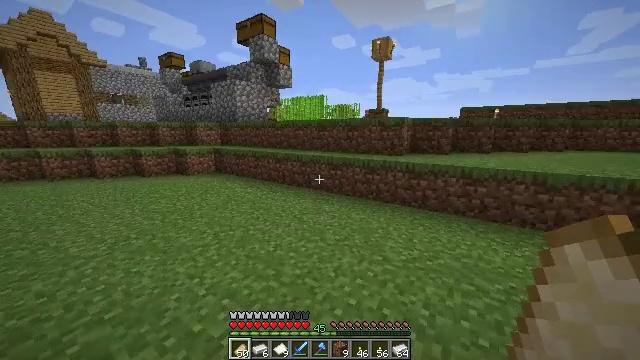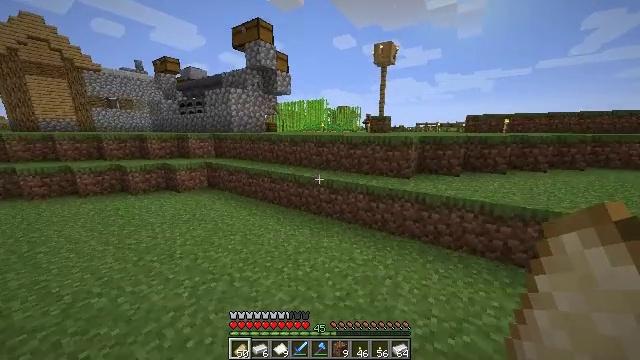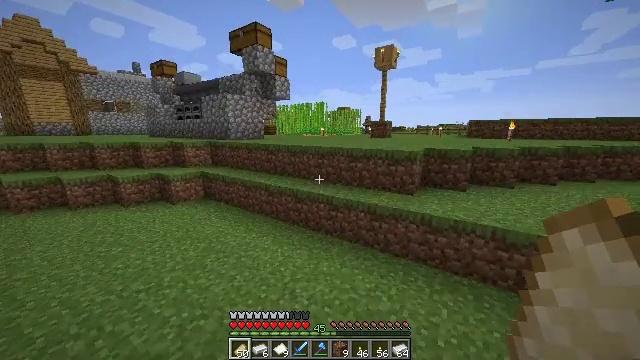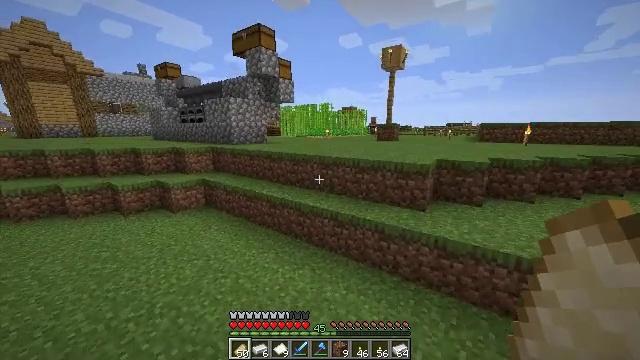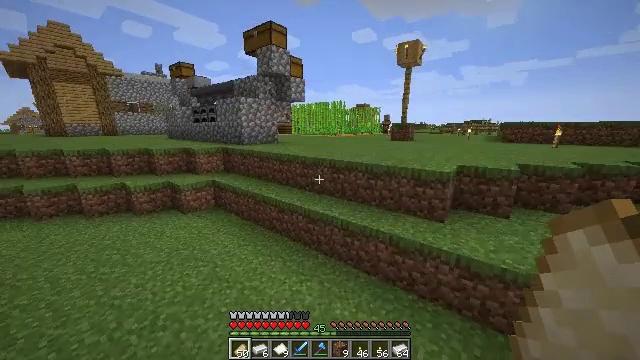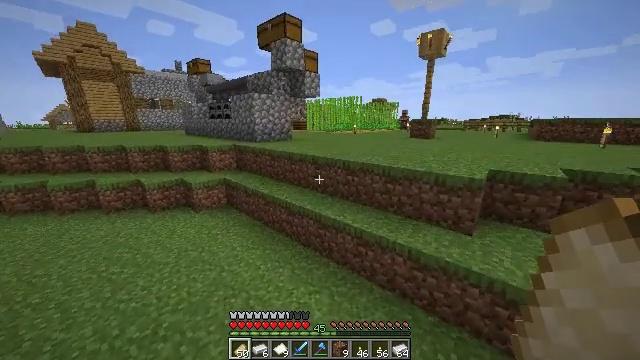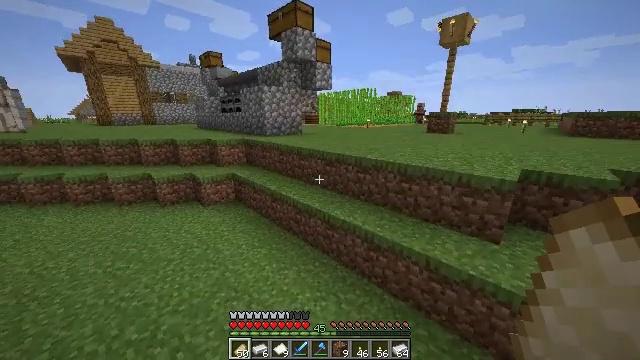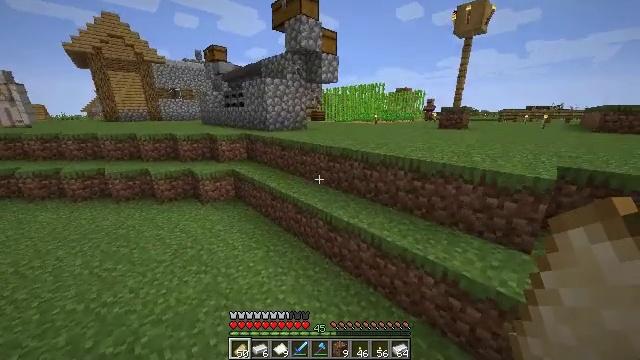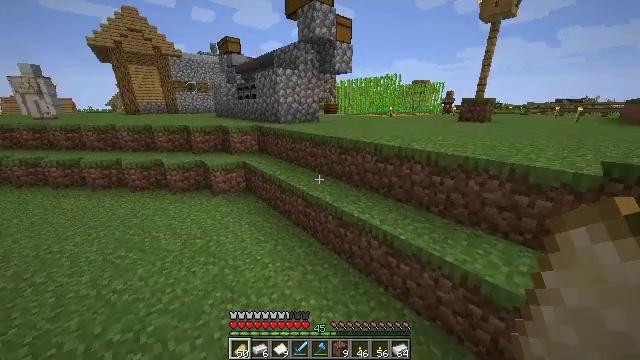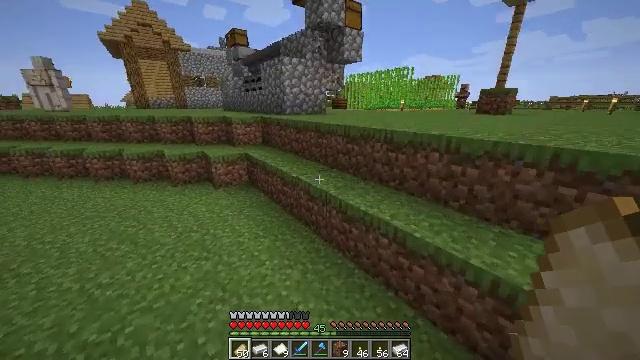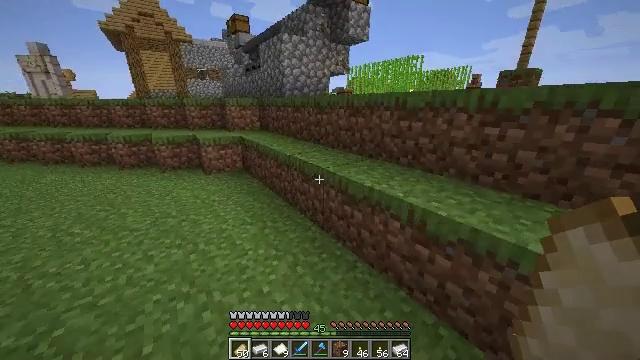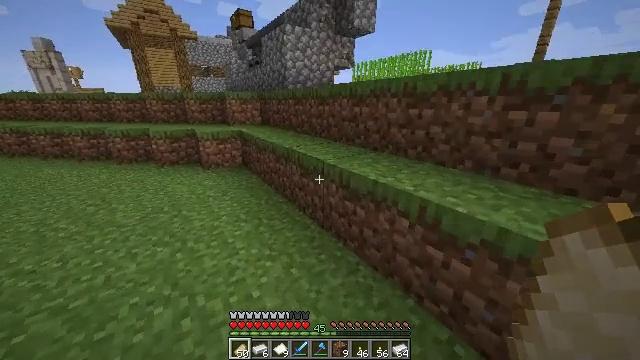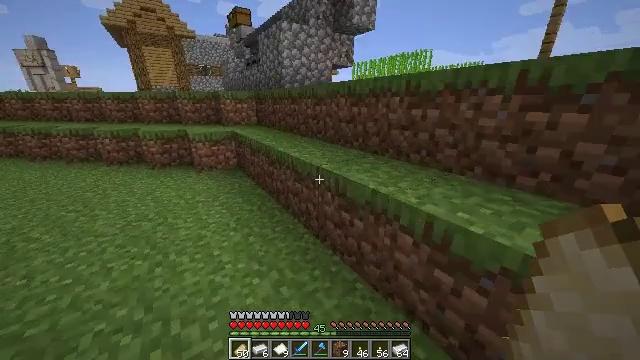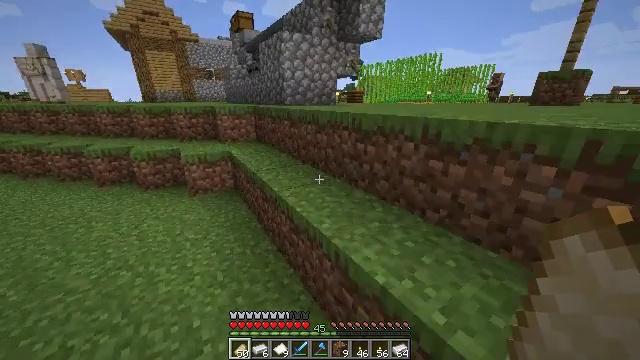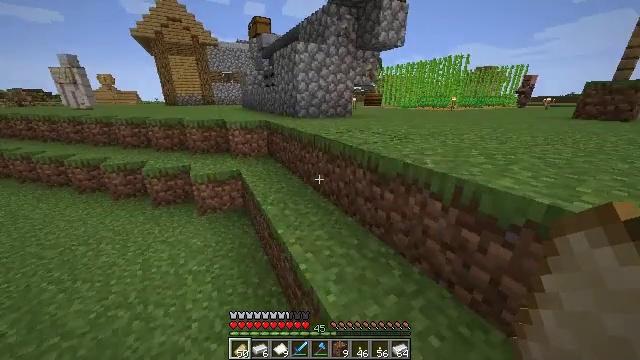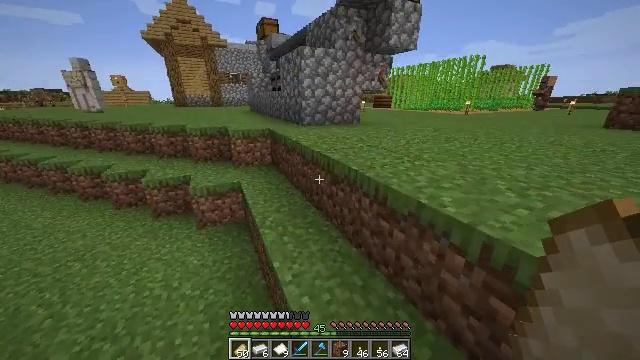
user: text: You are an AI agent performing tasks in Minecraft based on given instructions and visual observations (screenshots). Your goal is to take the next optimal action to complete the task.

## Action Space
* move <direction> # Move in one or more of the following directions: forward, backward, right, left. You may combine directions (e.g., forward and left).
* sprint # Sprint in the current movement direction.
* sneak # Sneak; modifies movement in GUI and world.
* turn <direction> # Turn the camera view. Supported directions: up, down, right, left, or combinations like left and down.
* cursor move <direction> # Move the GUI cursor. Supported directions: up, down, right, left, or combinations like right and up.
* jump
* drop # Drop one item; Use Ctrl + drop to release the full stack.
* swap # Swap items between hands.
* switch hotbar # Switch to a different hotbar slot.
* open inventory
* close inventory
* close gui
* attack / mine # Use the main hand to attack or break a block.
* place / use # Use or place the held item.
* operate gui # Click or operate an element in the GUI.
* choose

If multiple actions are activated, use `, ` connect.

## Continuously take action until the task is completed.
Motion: motion action
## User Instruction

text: craft item air
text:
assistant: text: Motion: move forward, sprint, jump
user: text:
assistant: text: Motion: move forward, sprint, jump
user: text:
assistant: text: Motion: move forward, sprint, turn left, jump
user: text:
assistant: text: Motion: move forward, turn left, jump
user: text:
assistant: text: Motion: move forward, turn left and down, jump
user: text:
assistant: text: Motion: move forward, turn left and down, jump
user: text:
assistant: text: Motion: move forward, turn left, jump
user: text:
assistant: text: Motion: move forward, turn left and down, jump
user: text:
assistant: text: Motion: move forward, turn left, jump
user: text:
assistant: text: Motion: move forward, sprint, turn left, jump
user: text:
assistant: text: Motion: move forward, sprint, turn left, jump
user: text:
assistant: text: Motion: move forward, sprint, jump
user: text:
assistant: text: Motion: move forward, sprint, turn left, jump
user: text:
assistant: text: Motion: move forward, turn left, jump
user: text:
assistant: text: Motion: move forward, turn left, jump
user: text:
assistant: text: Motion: move forward, turn left, jump
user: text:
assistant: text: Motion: move forward, jump
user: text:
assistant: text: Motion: move forward, jump
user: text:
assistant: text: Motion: move forward, jump
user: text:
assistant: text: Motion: move forward, sprint, jump
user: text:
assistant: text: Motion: move forward, sprint, jump
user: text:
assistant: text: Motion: move forward, sprint, jump
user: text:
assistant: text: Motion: move forward, sprint, turn left, jump
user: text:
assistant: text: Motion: move forward, sprint, turn left, jump
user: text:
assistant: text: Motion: move forward, turn left, jump
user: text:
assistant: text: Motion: move forward, turn left, jump
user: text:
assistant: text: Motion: move forward, turn left, jump
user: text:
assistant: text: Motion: move forward, turn left, jump
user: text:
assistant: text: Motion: move forward, jump
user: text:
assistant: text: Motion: move forward, jump